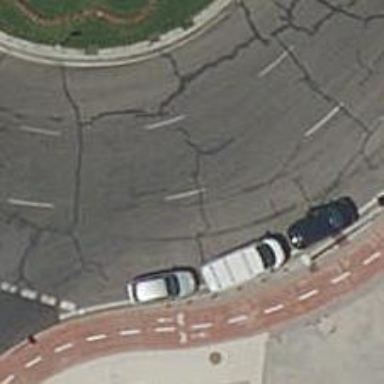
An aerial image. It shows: Roundabout on residential road with asphalt surface.